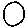
Label: circle